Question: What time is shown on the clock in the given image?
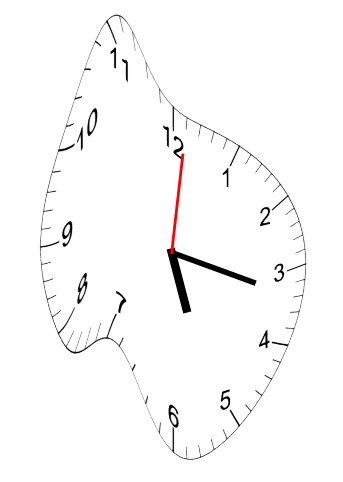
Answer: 05:17:01